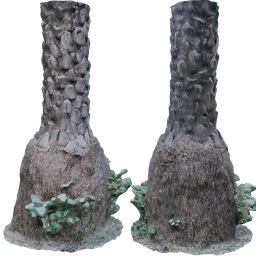
Label: nature